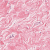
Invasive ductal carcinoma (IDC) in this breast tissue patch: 0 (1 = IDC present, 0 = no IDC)